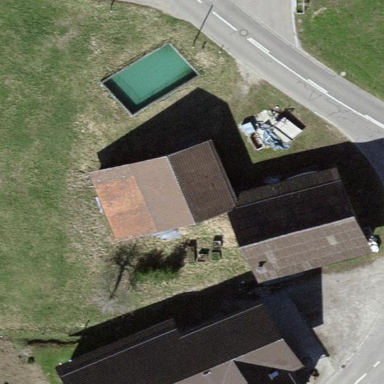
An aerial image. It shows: Residential building with gabled roof made of eternit. The roof is oriented across the building.